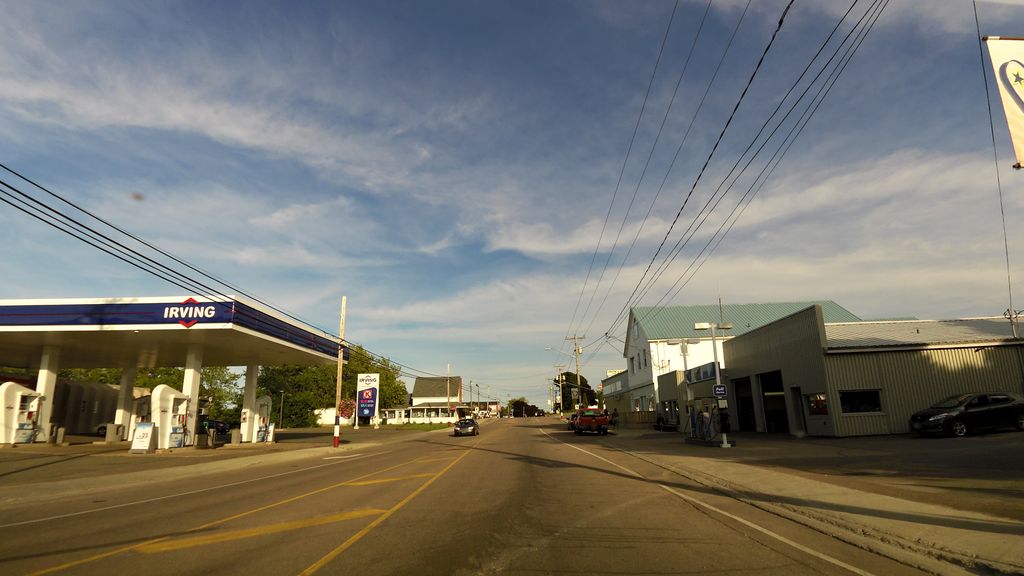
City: charlottetown